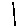
Label: line